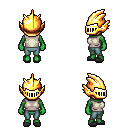
a pixel art fantasy rpg character, female body template, orc, green skin, white sleeveless shirt, teal pants, raven short mohawk hairstyle, gold helm, gray slippers, four views (front, back, left, right), 2x2 character sprite sheet, small pixel art, hard edges, no anti-aliasing